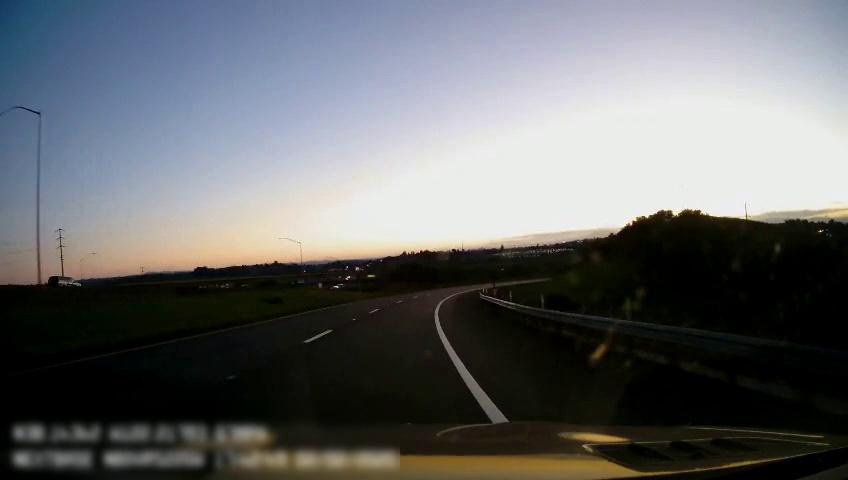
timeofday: Dusk/Dawn/Twilight
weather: Sunny
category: Drivable Space
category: Vehicles | SUV
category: Lanes | Alternate Lane
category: Lanes | Alternate Lane
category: Lanes | Alternate Lane